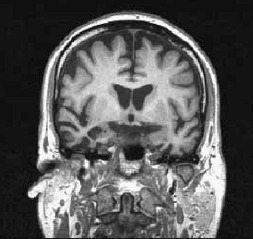
Label: notumor